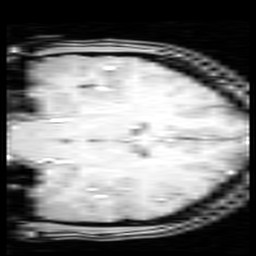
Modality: inplaneT1
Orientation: coronal
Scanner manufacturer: ge
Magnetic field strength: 3 T
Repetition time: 0.25 s
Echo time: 0.0036 s